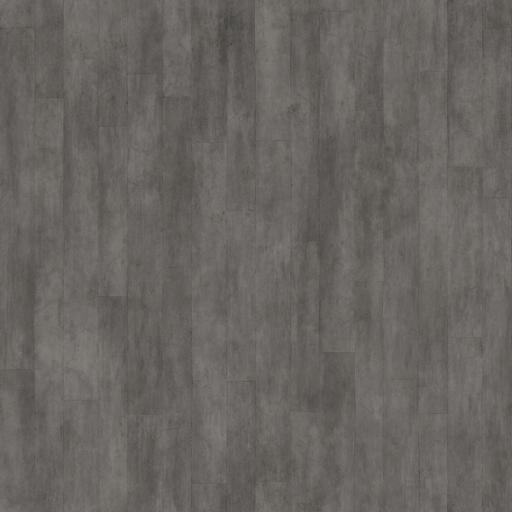
Tags: bunker cast concrete gray